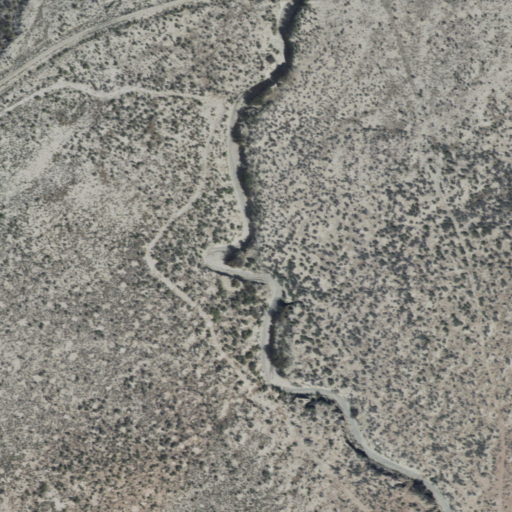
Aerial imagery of valley in Arizona named Chilchinbito Wash containing shrub, open development, low intensity development, and grassland